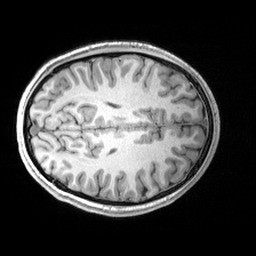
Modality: T1w
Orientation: axial
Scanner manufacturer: siemens
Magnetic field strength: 3 T
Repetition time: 2.53 s
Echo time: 0.00299 s